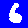
Digit: 6